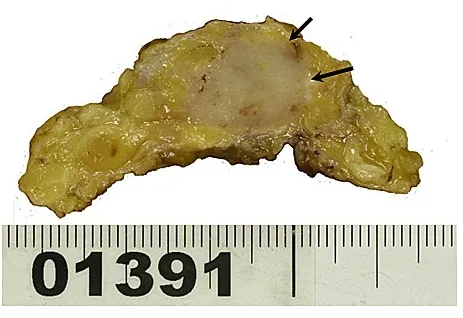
Gross pathologic appearance of the myoid hamartoma. The cut surface of the lesion shows a yellow-white, well-circumscribed, non-encapsulated mass, resembling a fibroadenoma.
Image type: pathology (immunostaining)